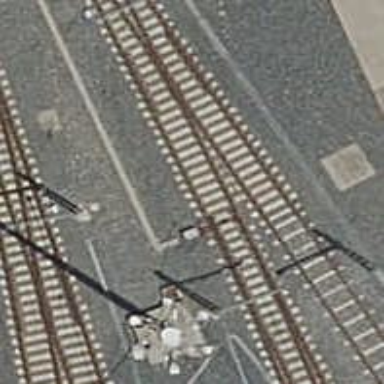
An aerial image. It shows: Railway switch.